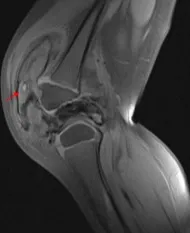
(C) Sagittal T1-weighted fat-suppressed images illustrating bone erosion in the anterior aspect of the medial femoral condyle.
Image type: radiology (mri)